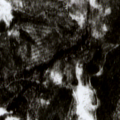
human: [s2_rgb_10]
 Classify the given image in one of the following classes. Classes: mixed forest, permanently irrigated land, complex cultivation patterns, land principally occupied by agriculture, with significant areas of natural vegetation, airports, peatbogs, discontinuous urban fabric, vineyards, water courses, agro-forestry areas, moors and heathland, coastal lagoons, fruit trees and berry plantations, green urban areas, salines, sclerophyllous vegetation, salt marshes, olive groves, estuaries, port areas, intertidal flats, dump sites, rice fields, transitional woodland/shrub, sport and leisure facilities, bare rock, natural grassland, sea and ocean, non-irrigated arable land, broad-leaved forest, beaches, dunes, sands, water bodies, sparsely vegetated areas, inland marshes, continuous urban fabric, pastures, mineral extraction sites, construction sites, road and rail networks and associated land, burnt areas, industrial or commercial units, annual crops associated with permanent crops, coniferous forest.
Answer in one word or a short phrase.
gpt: coniferous forest, transitional woodland/shrub